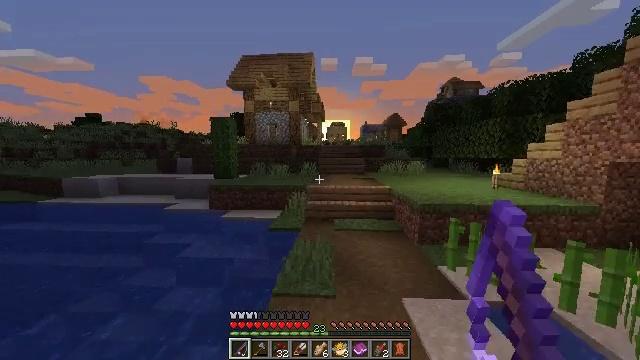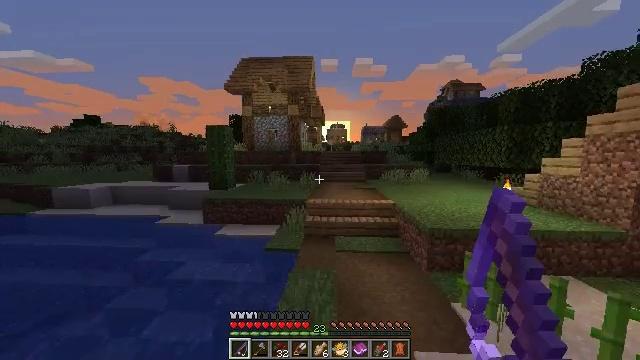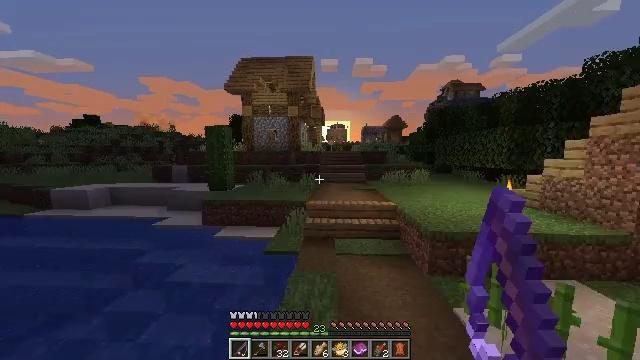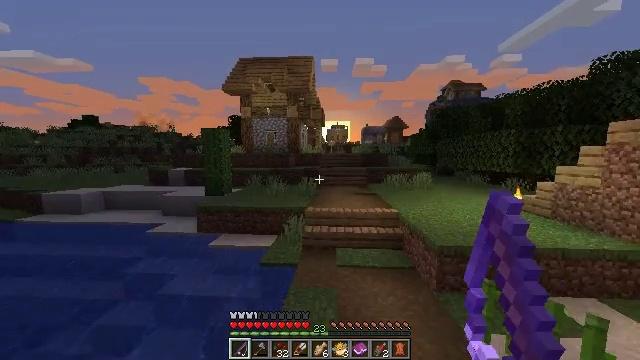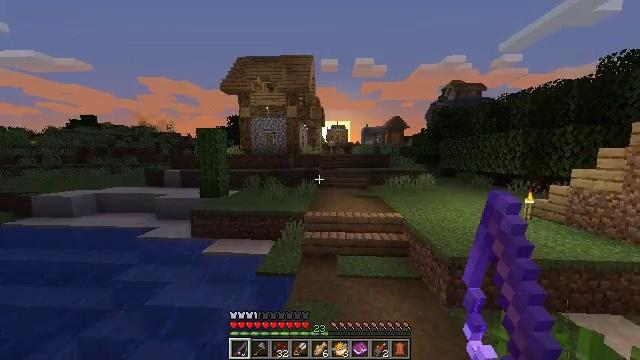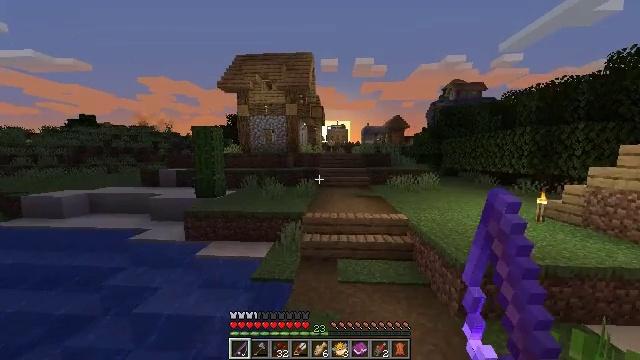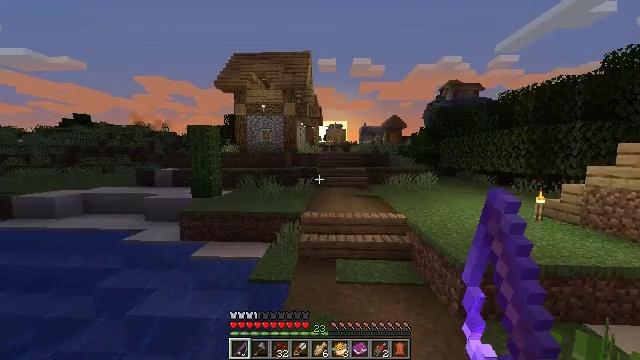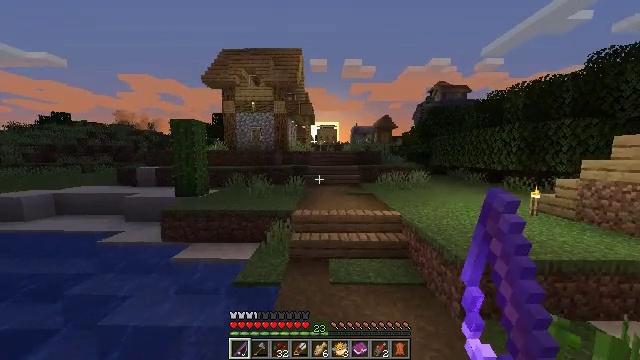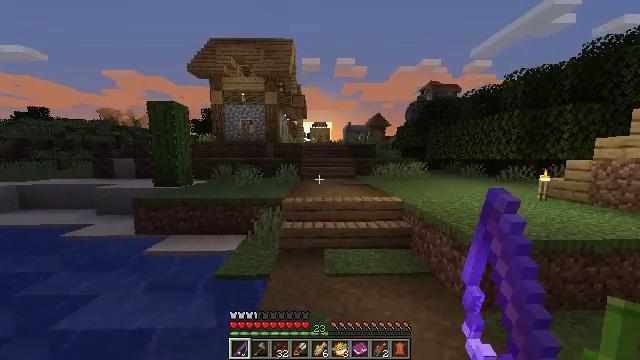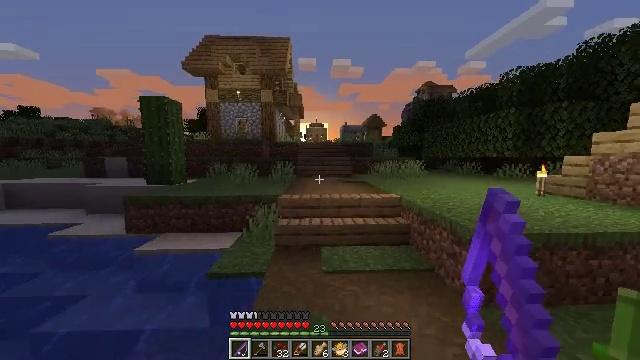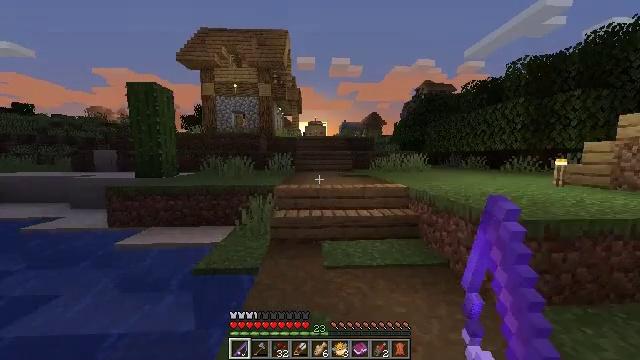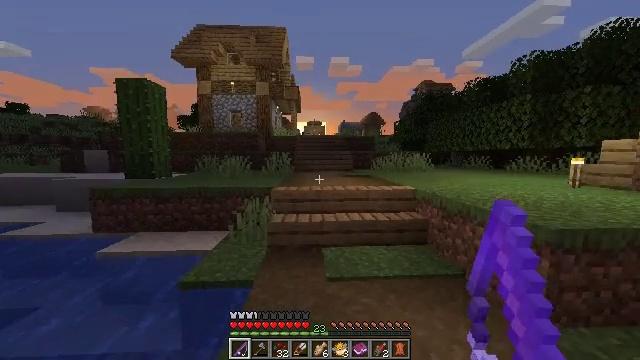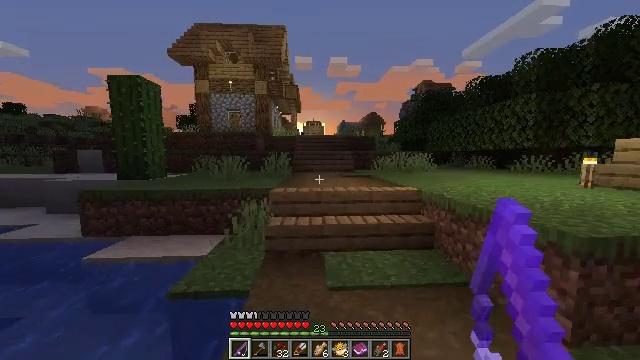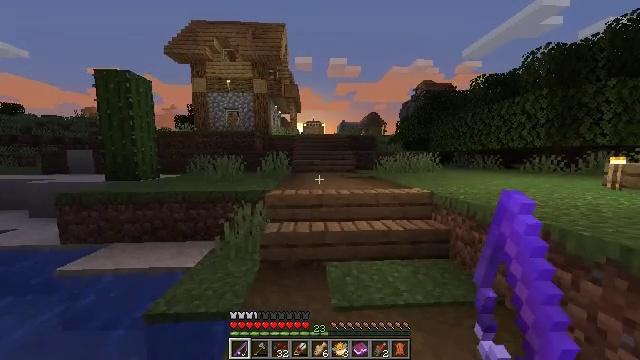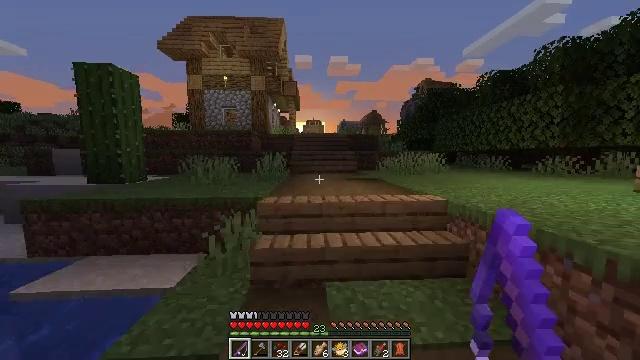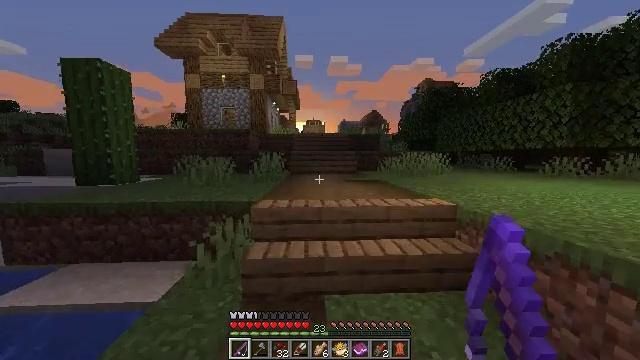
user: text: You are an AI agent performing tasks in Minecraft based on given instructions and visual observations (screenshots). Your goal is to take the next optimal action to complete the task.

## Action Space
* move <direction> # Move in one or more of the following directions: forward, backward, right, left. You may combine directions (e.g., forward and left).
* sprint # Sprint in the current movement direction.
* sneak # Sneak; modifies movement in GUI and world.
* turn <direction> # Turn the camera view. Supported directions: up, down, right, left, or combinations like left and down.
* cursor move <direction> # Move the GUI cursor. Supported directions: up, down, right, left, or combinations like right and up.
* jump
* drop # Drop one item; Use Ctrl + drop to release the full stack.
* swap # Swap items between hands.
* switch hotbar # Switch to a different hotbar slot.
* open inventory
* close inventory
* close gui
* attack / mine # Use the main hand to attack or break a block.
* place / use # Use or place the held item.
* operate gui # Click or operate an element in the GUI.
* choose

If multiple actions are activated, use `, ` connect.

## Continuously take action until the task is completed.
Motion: motion action
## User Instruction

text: Drop a pufferfish.
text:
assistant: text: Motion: move forward, jump
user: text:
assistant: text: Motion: move forward, jump
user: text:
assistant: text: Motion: move forward
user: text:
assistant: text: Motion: move forward
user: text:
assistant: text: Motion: move forward
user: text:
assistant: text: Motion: move forward
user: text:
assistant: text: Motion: move forward, turn right
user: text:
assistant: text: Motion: move forward, turn right
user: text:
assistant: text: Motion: move forward
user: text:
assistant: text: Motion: move forward
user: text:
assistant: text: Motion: move forward
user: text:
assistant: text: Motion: move forward
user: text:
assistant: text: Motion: move forward
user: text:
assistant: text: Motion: move forward
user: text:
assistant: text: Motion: move forward
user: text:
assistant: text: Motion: move forward, jump
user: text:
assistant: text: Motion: move forward, jump
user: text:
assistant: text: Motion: move forward, jump
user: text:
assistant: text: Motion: move forward, jump
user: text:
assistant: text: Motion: move forward, turn left, jump
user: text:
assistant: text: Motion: move forward, turn left
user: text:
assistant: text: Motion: move forward
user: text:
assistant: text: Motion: move forward
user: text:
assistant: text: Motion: move forward
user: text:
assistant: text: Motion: move forward
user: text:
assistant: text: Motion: move forward
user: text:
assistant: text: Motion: move forward
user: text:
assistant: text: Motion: move forward
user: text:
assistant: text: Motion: move forward
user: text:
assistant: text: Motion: move forward